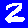
Digit: 2